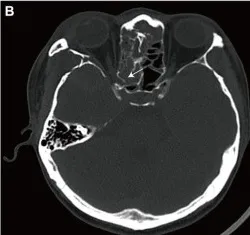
The preoperative evaluation and surgical process in Case 1. (B) Preoperative CT of the head demonstrates lateral wall of sphenoid sinus cavity that protrudes into the optic canal (arrow).
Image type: radiology (ct)